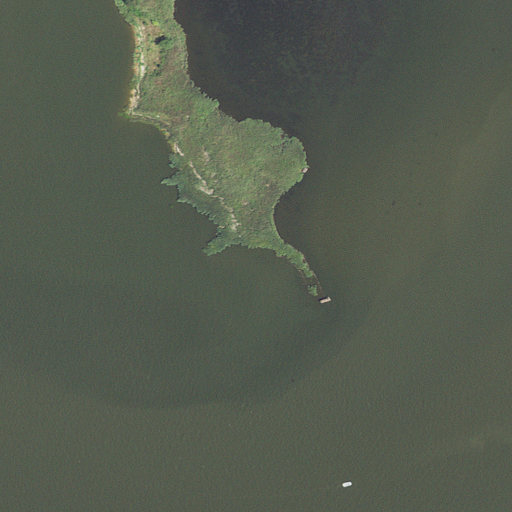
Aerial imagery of cape in Maryland named Wilson Point containing open water and herbaceous wetlands